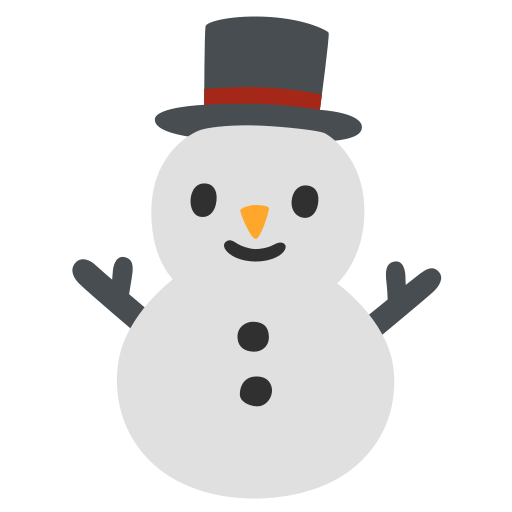
Emoji: ⛄